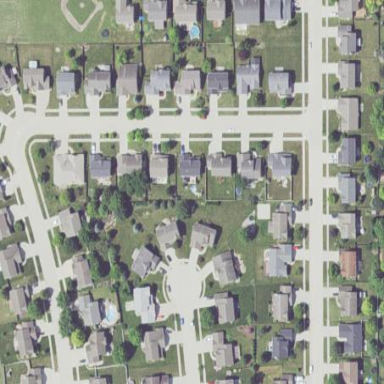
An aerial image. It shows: Residential area in neighborhood consisting of single-family homes.